Question:
Problem is if somebody taps on the angle abc as shown in fig. 1, then the curve should be drawn as shown in fig. 2 using CoreGraphics. I tried it using a Bezier curve, but shapes in different quadrants need dynamic control points which is quite complex (I guess). Can anyone suggest a solution for this?
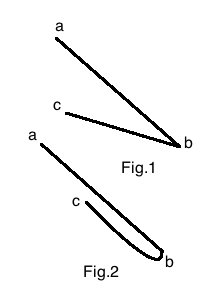
Answer: Instead of going through the math , I figured to draw the curve perfect for all the quadrant programmatically.
The algorithm for this is as follows:
(.)
Problem: Given 3 points a, b, c, the task is to draw the curve at the angle abc (curve structure is fixed as shown in the figure in the question).
1. Take all 3 points a, b, c in function.
2. Transform all 3 points a, b, c to the origin with respect to point a.
3. Find whether the 3rd point c lies left or right.
4. Rotate the 2nd point b to coincide the x-axis.
5. After step 4, you are in the zero position. (Here you can choose the control points for the Bezier curve like you desire. You do not have to solve any relation for the control points. You can set the control points using simple add/subtract math only.) The control points obtained here will be perfect for all the quadrants.
6. After step 5, we get all the control points for the Bezier curve, now take all those points to the original position, a. First rotate point b and the two control points (by the rotation angle of b in step 4) b. Translate back all points to their original location (i.e. with respect to point a - reversing transformation from step 1).
Now you get the required control points for cubic Bezier suitable for all the quadrants.
Draw the curve using the Bezier curve function.